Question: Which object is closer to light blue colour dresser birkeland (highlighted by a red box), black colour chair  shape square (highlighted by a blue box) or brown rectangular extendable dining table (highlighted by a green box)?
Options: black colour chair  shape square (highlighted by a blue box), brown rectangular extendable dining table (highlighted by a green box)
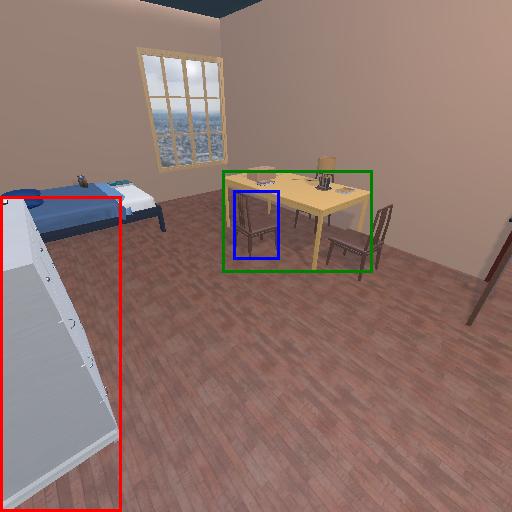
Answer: black colour chair  shape square (highlighted by a blue box)